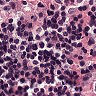
Metastatic tissue present: no